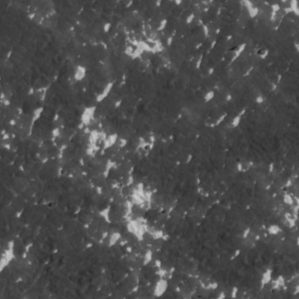
Label: frost